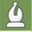
Piece: wB